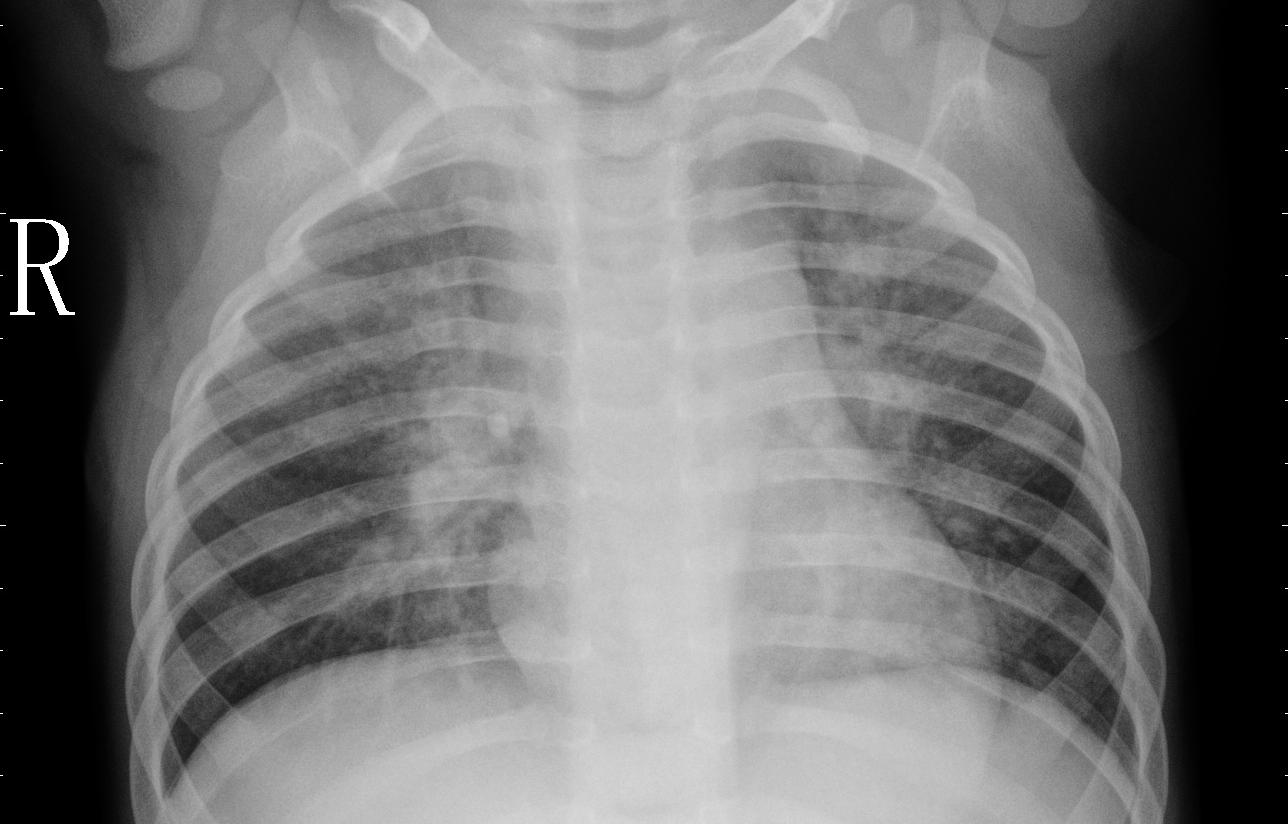
Diagnosis: PNEUMONIA